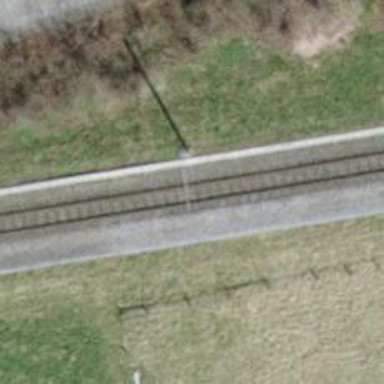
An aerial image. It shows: Narrow-gauge railway track with electrified contact line. The railway has one track.